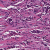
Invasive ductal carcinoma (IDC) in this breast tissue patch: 0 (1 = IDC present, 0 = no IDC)